Aerial crown-view tile of a tropical tree (Barro Colorado Island, Panama), acquired 20240813:
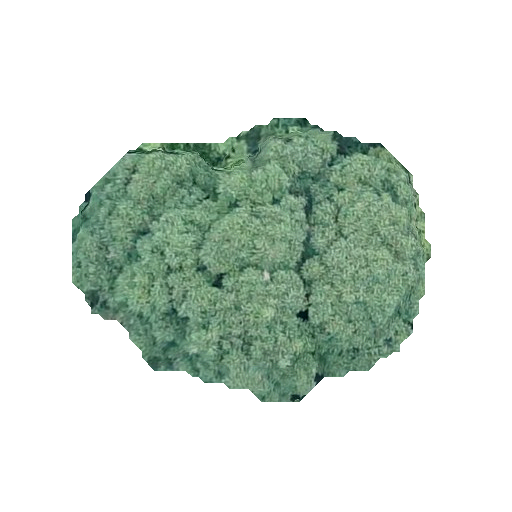
Species: Astronium graveolens
GBIF accepted scientific name: Astronium graveolens
Crown area: 113.858 m²